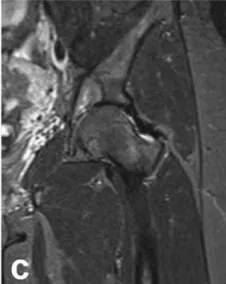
Changes in MRI images after 11 months of antifungal therapy. (c) Coronal image of T2-weighted image. MRI showed a reduction in the size of the lesion, but there was still some bone defect in the left acetabulum.
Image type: radiology (mri)